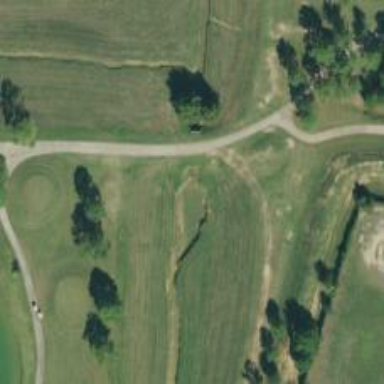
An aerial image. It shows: Path for both roads and golfers.